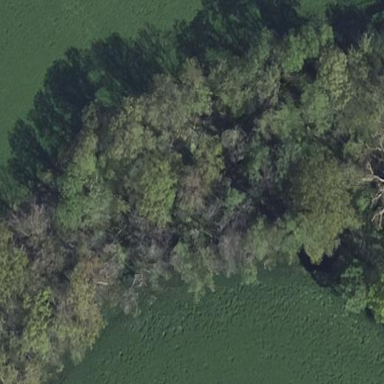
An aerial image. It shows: Forest area.